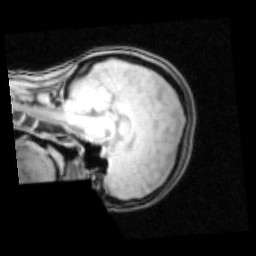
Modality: PDw
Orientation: sagittal
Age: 24
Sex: female
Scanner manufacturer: siemens
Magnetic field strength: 3 T
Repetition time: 0.25 s
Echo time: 0.00103 s